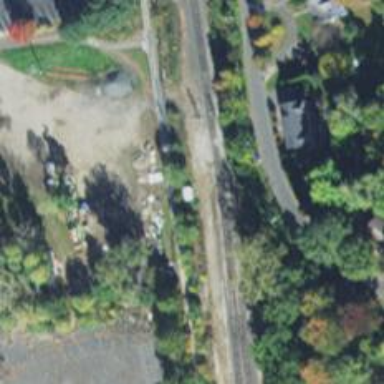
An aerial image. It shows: Outdoor signal box located along the railway.